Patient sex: F
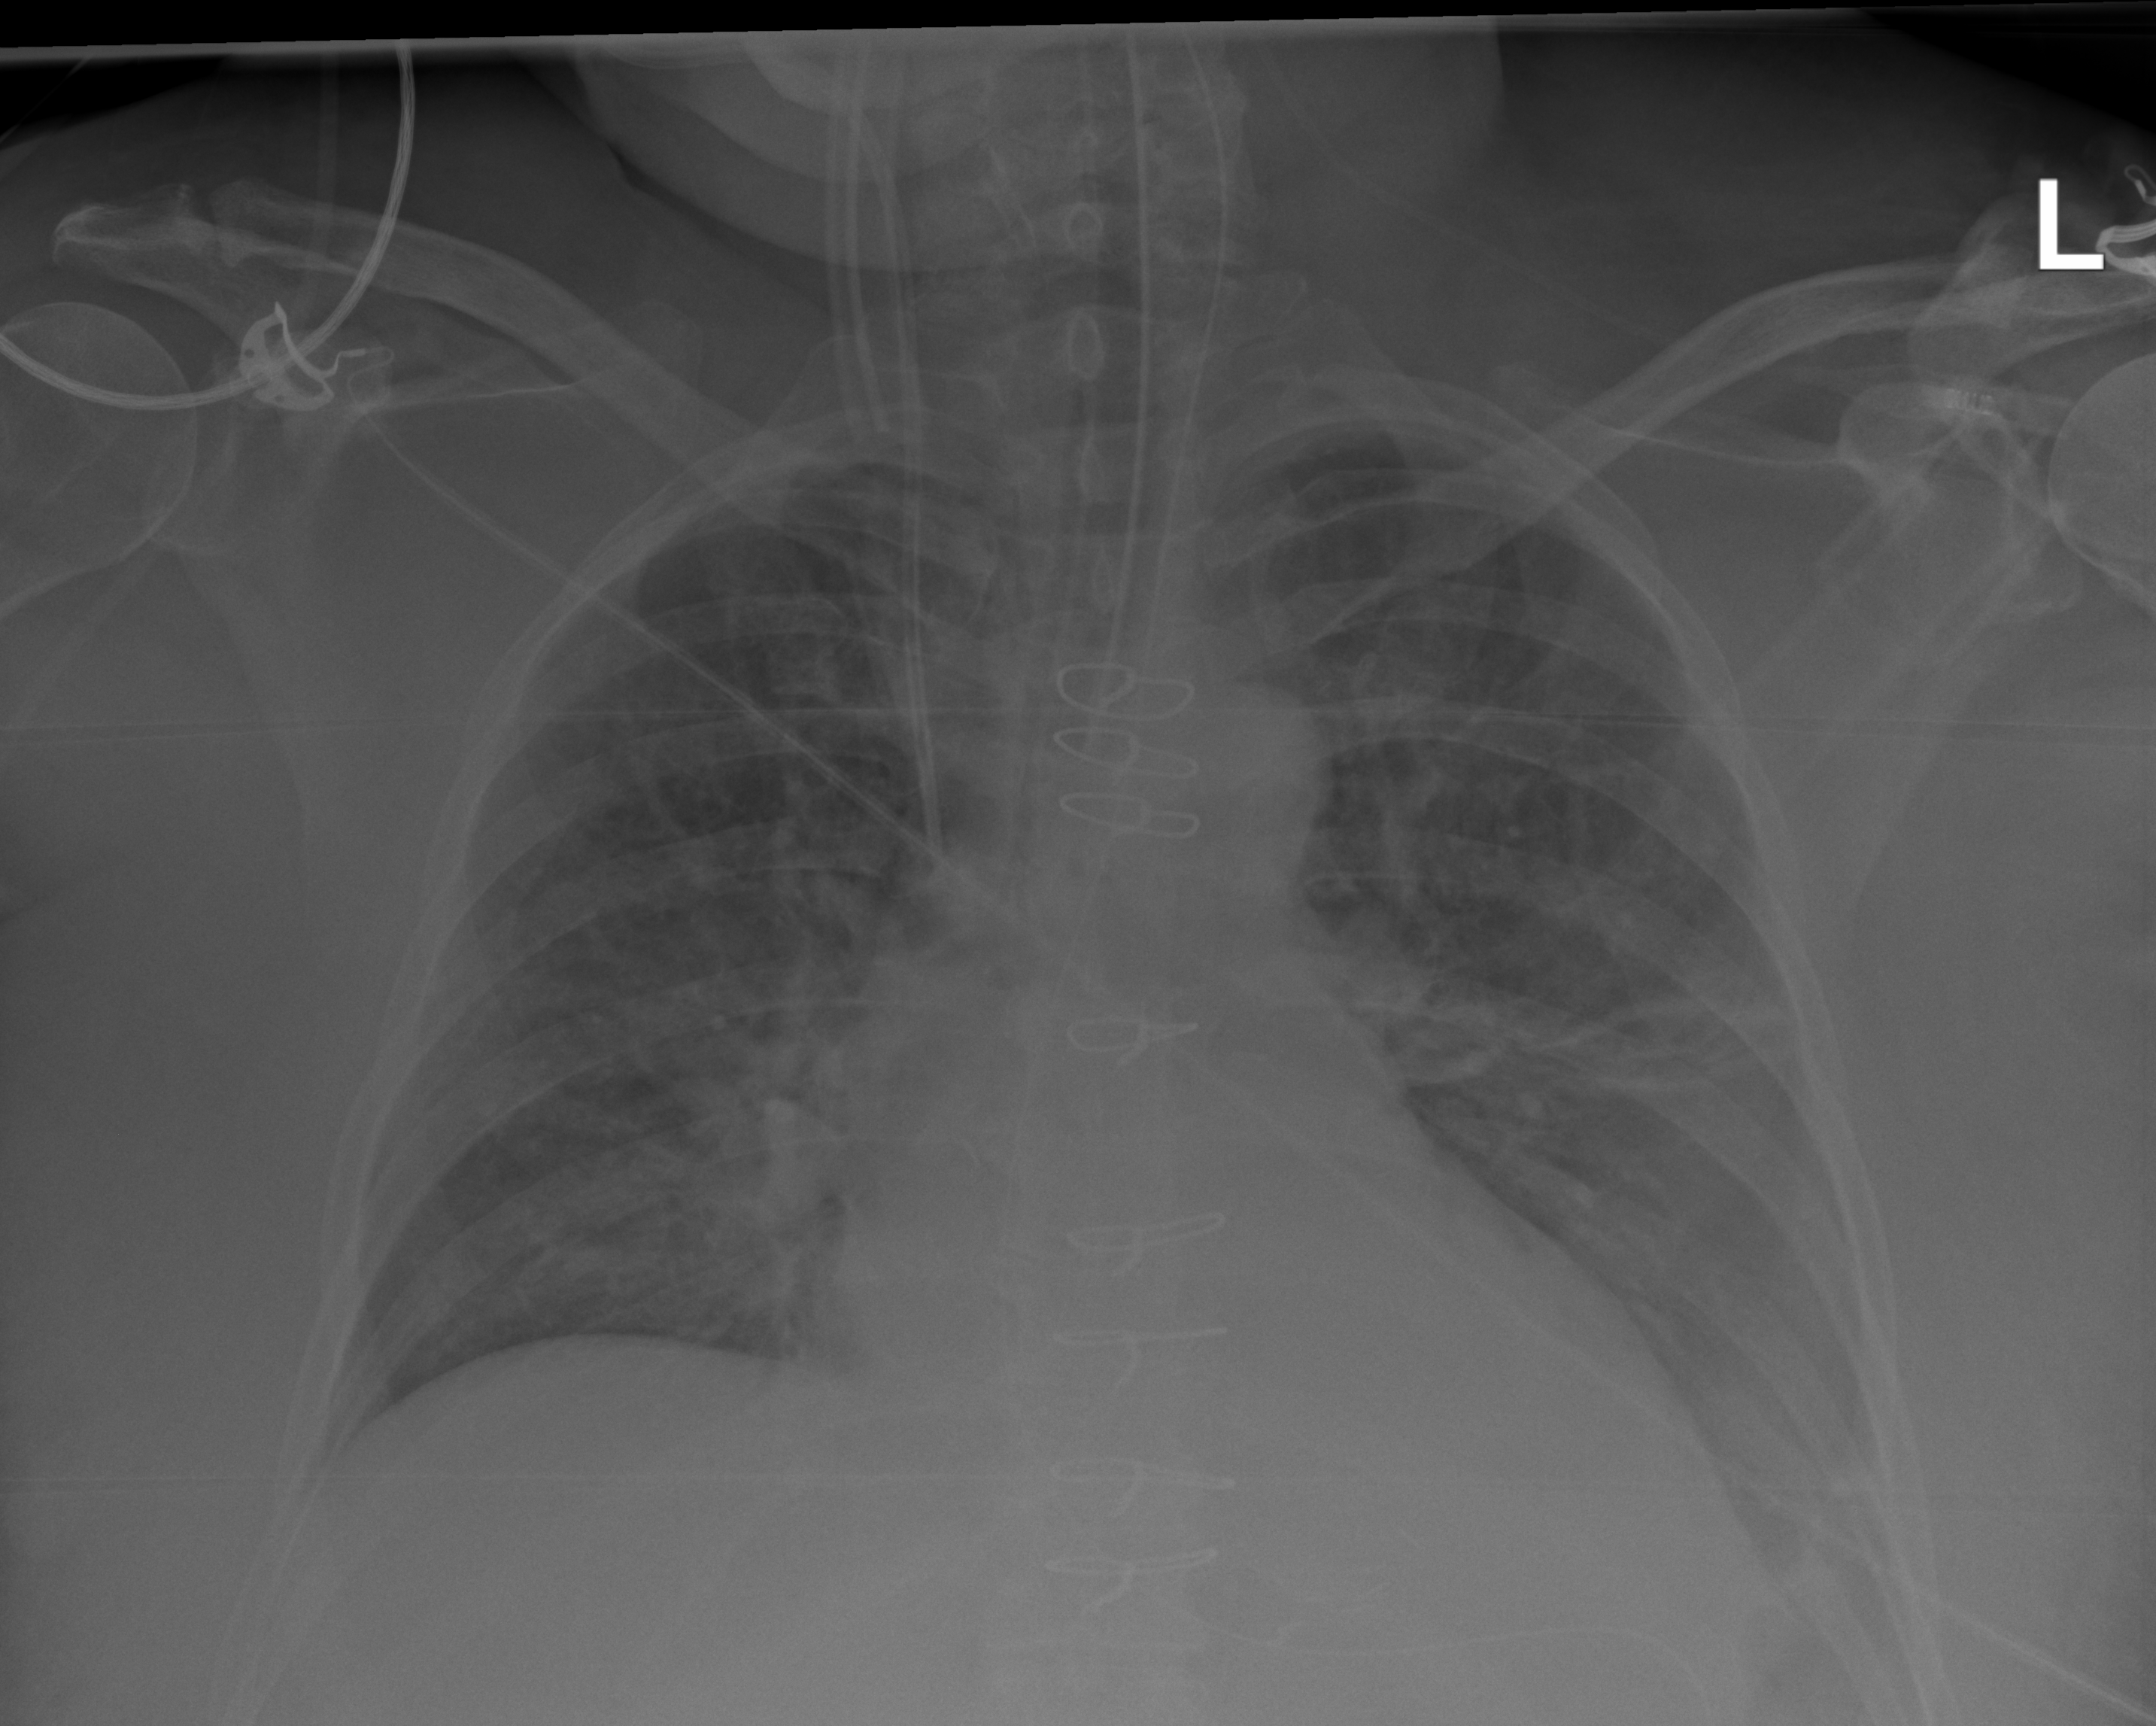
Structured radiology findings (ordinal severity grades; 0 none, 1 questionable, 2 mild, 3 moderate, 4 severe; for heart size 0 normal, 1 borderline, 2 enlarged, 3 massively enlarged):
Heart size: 2
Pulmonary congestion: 2
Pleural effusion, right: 0
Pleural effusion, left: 2
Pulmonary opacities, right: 1
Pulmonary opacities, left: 1
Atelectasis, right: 0
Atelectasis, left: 2